Interaction volume radius: 5 \u00c5
Interaction volume height: 20 \u00c5
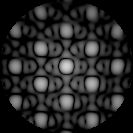
Disorder parameter: 0.09553